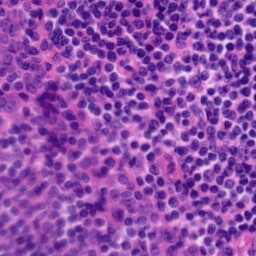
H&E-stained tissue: Tonsil